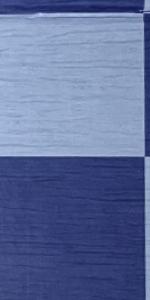
Label: Empty